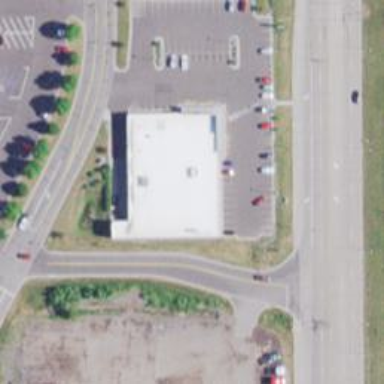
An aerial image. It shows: Retail building housing supermarket.